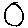
Label: circle